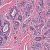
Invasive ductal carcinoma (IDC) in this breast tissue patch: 0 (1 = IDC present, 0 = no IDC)